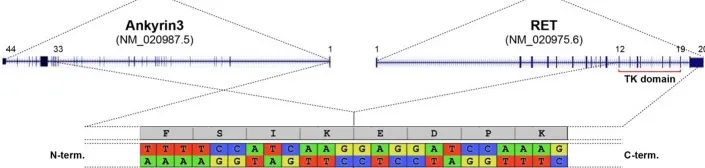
Schematic representation of ANK3-RET fusion detected. Both genes are located on chromosome 10 (upper graph). The detected fusion occurs as depicted in central graph linking ANK3 (exon 1-33) to RET (exon 12-20) given a chimeric protein (below). Breakpoint area is enlarge showing nucleotide sequence and coding aminoacids.
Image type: chart (chart)